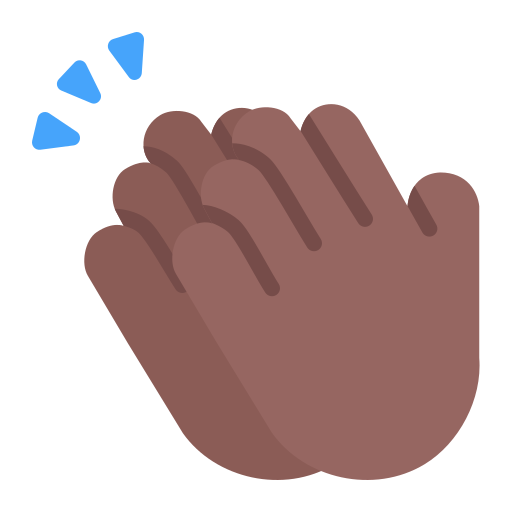
clapping hands flat  dark